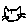
Label: cat